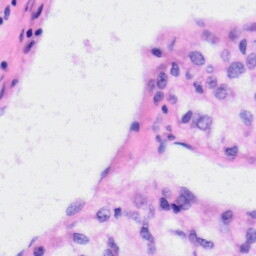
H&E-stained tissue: Liver